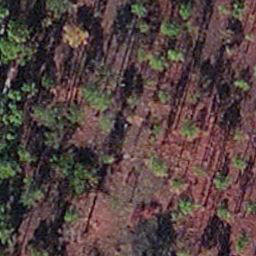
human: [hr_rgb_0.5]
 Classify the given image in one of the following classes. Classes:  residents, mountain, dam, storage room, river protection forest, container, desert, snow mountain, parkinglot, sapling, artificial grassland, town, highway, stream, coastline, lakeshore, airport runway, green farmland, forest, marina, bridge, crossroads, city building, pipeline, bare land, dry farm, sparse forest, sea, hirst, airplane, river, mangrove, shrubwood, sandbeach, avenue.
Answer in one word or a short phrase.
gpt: sapling